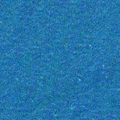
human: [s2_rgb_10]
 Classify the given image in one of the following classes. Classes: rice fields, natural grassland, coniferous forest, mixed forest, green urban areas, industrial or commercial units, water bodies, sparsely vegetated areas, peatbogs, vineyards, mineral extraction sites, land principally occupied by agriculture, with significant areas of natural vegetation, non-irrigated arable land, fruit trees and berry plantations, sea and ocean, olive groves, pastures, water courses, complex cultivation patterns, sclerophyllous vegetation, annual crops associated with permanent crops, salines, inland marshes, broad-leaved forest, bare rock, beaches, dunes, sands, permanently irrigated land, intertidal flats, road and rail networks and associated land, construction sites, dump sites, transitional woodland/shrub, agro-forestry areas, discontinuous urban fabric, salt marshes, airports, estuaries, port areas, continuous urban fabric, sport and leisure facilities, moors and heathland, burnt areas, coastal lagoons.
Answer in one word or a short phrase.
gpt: sea and ocean